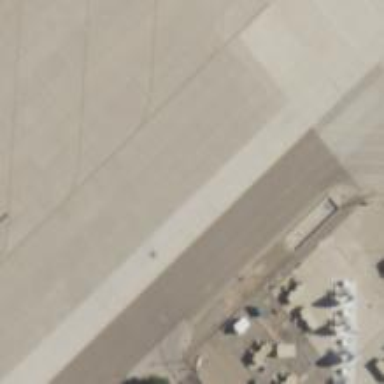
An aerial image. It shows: Image of taxiway at airport.